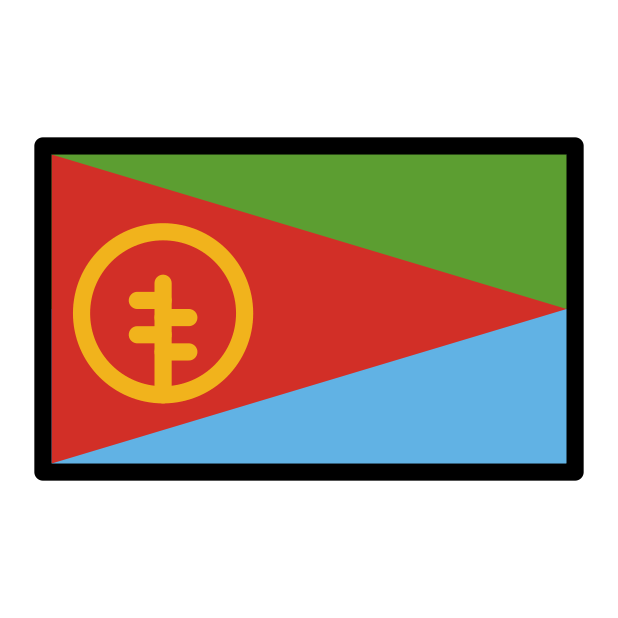
flag: Eritrea